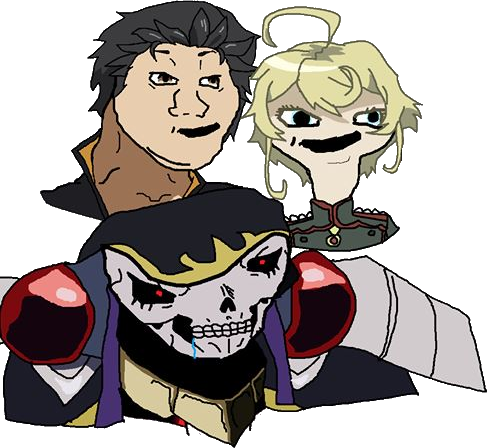
Label: 5_Brainlet